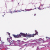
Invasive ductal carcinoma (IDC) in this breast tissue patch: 0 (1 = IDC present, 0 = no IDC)